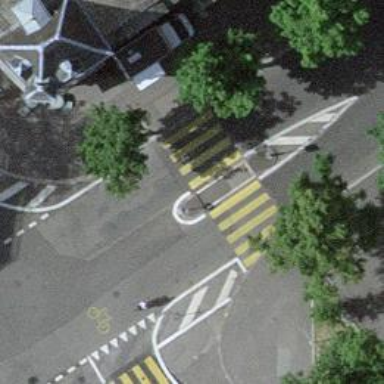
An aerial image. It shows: Uncontrolled road crossing with pedestrian island.